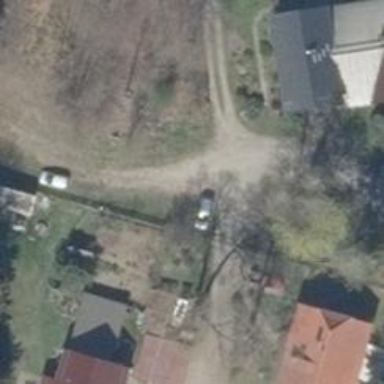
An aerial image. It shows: Driveway leading to service road.